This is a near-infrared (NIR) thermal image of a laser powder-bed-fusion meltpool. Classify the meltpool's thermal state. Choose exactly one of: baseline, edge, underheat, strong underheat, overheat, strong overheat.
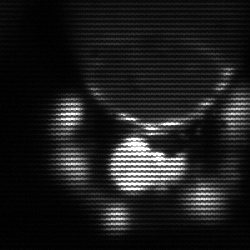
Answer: edge